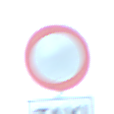
Verkehrszeichen: VerbotFahrzeugeAllerArt
Zusatzzeichen unten: BesondereFahrzeugeUndTransportgueter1
Umgebung: Outdoor, Nature
Tageszeit: SunriseSunset
Wetter: Clear
Licht: Natural
Jahreszeit: NotSpecified
Kontrast: HighContrast